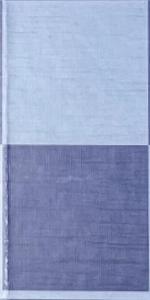
Label: Empty